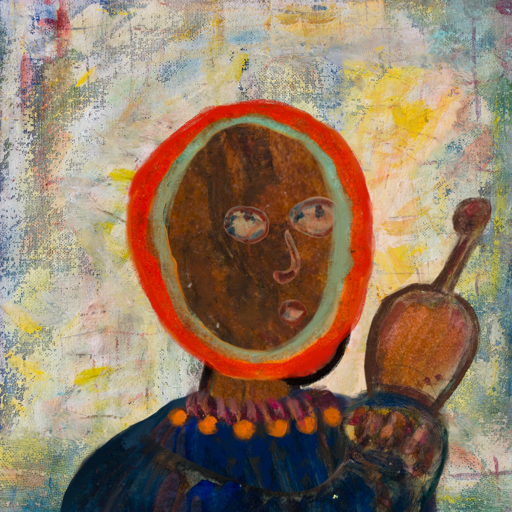
Background: Irani, Head And Neck Side: Mosgoul, Face Side: Orphan, Bust: Pipe, Hair Side: Sisters, Head Accessory: Blank, Second Necklace: Blank, Necklace: Doll, Baby: Blank